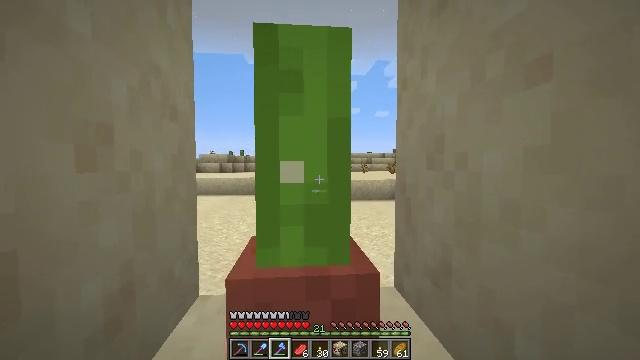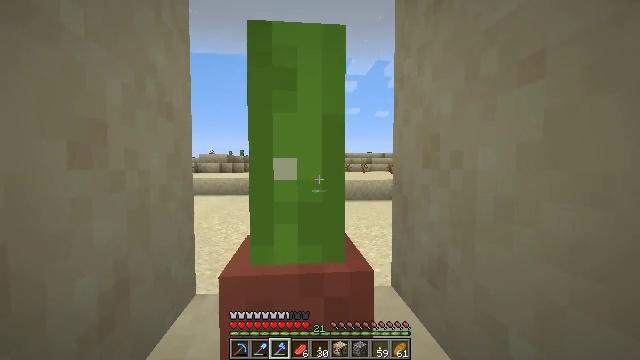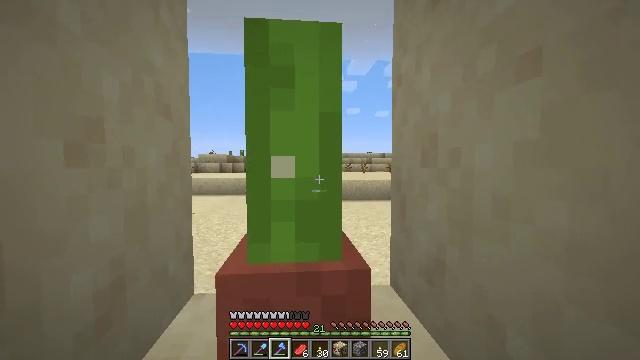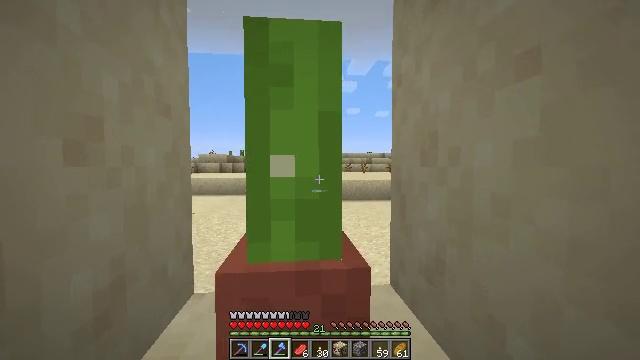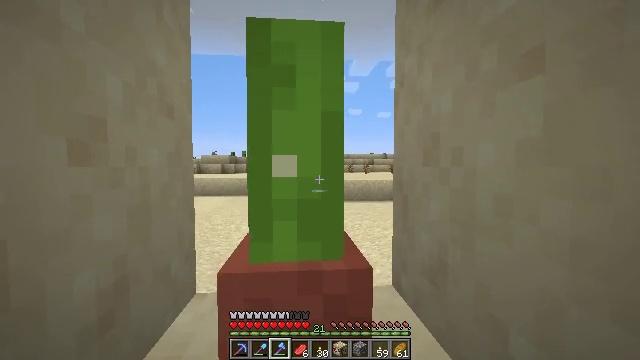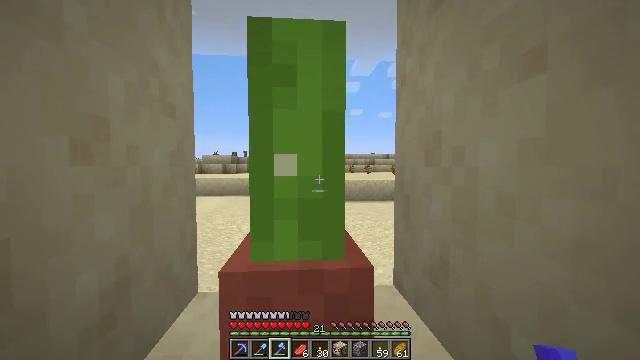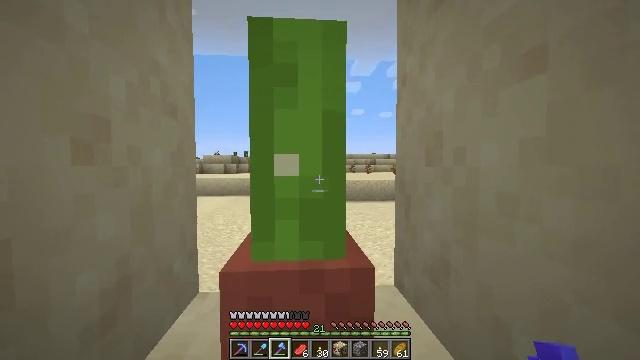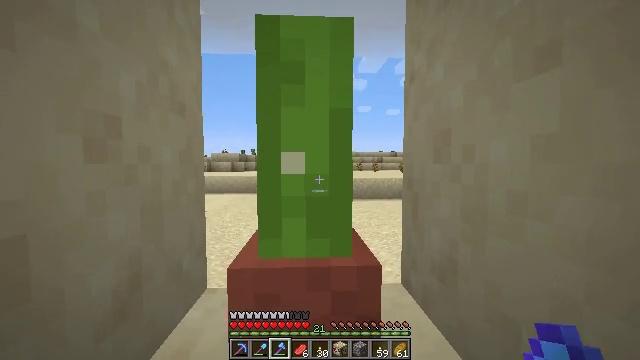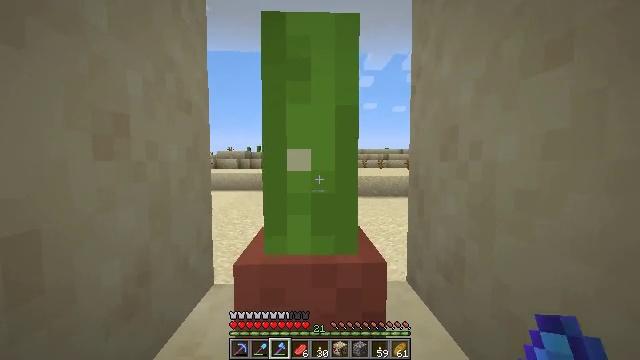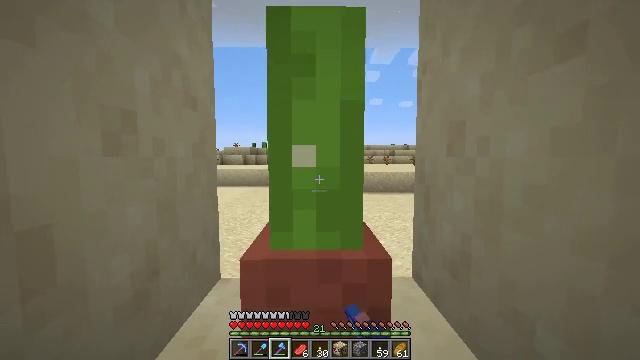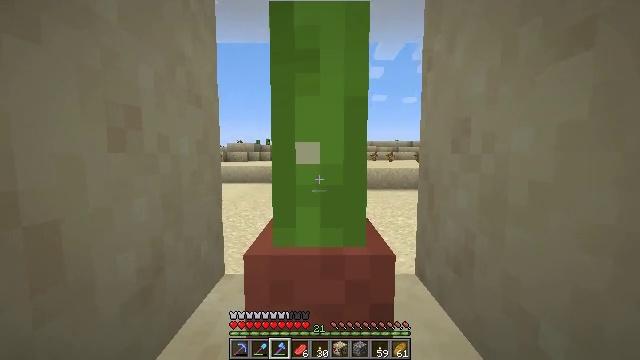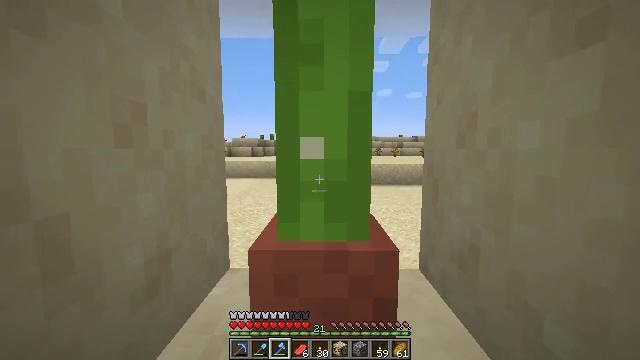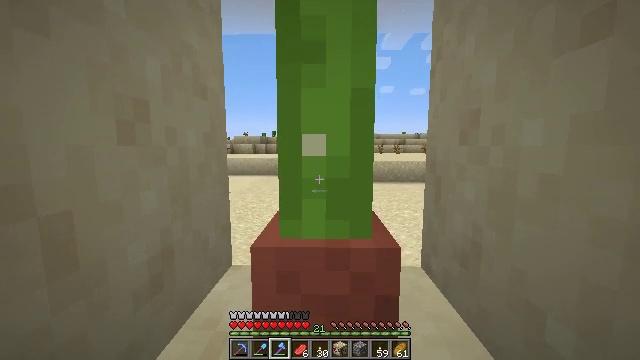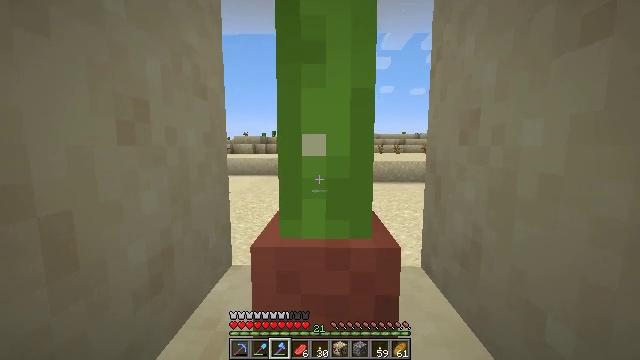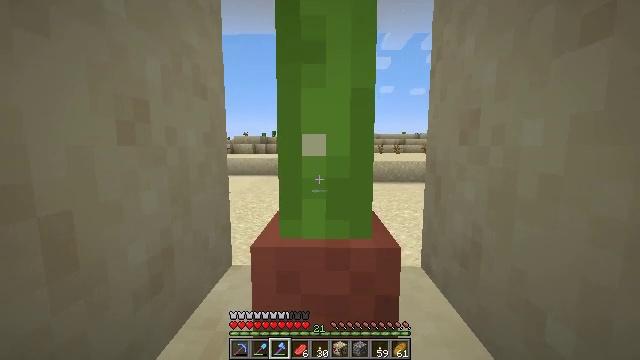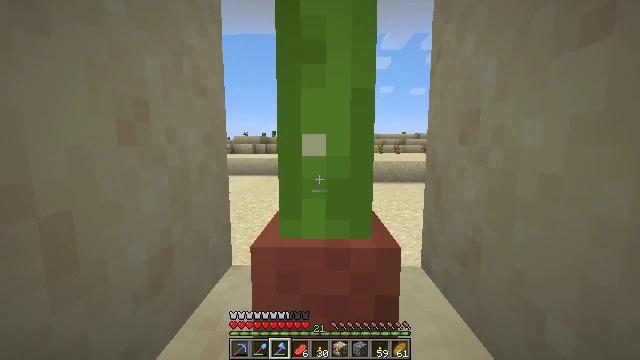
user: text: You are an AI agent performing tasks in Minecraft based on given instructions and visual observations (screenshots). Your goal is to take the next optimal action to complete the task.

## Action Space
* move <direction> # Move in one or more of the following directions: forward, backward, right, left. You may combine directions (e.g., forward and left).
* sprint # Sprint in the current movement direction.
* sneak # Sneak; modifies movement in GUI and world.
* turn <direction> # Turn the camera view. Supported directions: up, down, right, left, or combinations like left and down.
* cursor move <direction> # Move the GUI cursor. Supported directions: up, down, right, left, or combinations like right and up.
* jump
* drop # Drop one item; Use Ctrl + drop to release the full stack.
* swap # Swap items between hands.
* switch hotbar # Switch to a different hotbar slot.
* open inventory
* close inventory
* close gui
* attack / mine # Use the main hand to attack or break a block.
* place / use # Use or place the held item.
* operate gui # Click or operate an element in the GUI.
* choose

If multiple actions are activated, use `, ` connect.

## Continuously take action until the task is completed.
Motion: motion action
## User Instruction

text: Drop a smooth sandstone.
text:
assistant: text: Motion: no_op
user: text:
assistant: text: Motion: no_op
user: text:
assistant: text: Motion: no_op
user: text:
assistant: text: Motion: no_op
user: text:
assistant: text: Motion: no_op
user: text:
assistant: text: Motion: no_op
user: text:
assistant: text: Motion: turn left
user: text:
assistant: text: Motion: turn left, attack / mine
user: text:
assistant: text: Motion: turn left, attack / mine
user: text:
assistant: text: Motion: attack / mine
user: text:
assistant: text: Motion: turn down, attack / mine
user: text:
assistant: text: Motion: attack / mine
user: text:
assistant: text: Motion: attack / mine
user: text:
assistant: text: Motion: attack / mine
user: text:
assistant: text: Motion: attack / mine
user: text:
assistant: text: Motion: attack / mine
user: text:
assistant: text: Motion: no_op
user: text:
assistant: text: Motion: no_op
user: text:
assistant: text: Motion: no_op
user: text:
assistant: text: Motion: no_op
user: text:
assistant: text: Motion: no_op
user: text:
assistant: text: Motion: close inventory
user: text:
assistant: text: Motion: close inventory
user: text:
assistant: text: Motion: close inventory
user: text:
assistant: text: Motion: close inventory
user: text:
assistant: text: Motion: close inventory
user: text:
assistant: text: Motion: cursor move right and down, open gui
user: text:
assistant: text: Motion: cursor move right and down
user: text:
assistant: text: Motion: cursor move right and down
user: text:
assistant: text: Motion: no_op